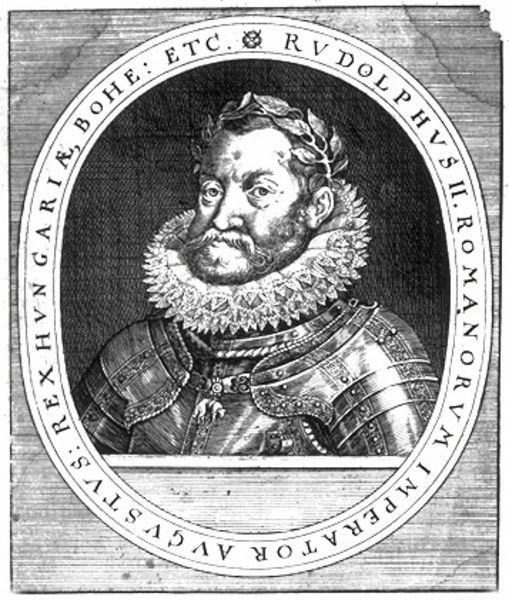
Titel: Bildnis von Kaisers Rudolf II
Künstler: Dominicus Custos
Institution: (Seriendruck)
Schlagwörter: blätter, dunkel, mann, weiß, grau, hell, nase, schwarz, zeichnung, blick, hund, tier, alt, bart, schnurrbart, augen, gesicht, kragen, rahmen, spitze, bild, bildnis, hals, halskrause, herr, portrait, porträt, brustbild, oval, schrift, kette, grafik, graphik, weis, kaiser, könig, schnurbart, inschrift, büste, glänzend, nieten, schaf, medaillon, druck, schraffur, radierung, stich, schwarzweiß, text, kranz, lorbeer, lorbeerkranz, krause, ritter, rüstung, buchdeckel, halbprofil, medallion, halbporträt, feldherr, spitzenkragen, kupferstich, ehrenkranz, rudolf, latein, augustus, umschrift, imperator, ungarn, goldenes vlies, ild, lorberkranz, gesict, siegerkranz, ffur, römischer kaiser, rudolphus, mann druck, oleum, romanorum